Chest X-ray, AP view. Patient: 40 years old, sex M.
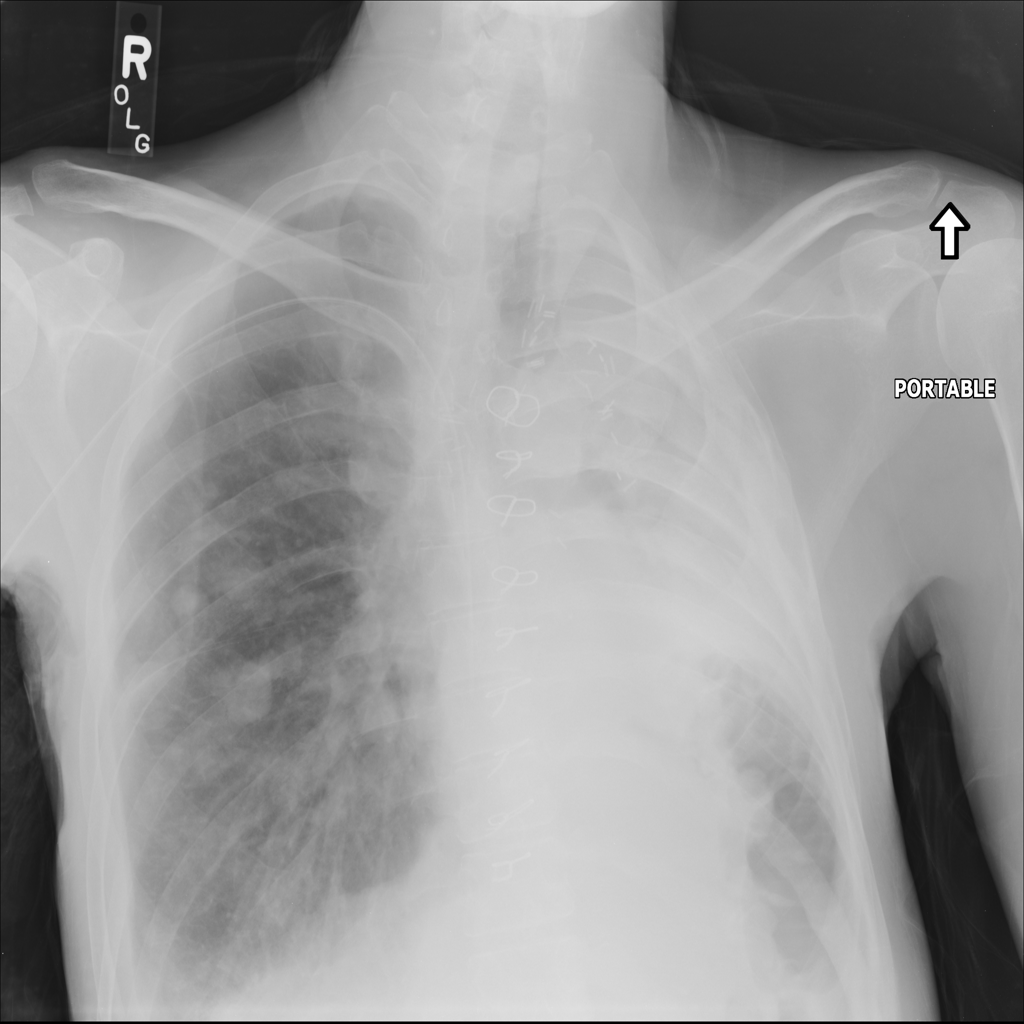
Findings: Mass